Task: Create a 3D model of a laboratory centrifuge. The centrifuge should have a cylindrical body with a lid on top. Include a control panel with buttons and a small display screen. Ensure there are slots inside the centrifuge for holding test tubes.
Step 95:
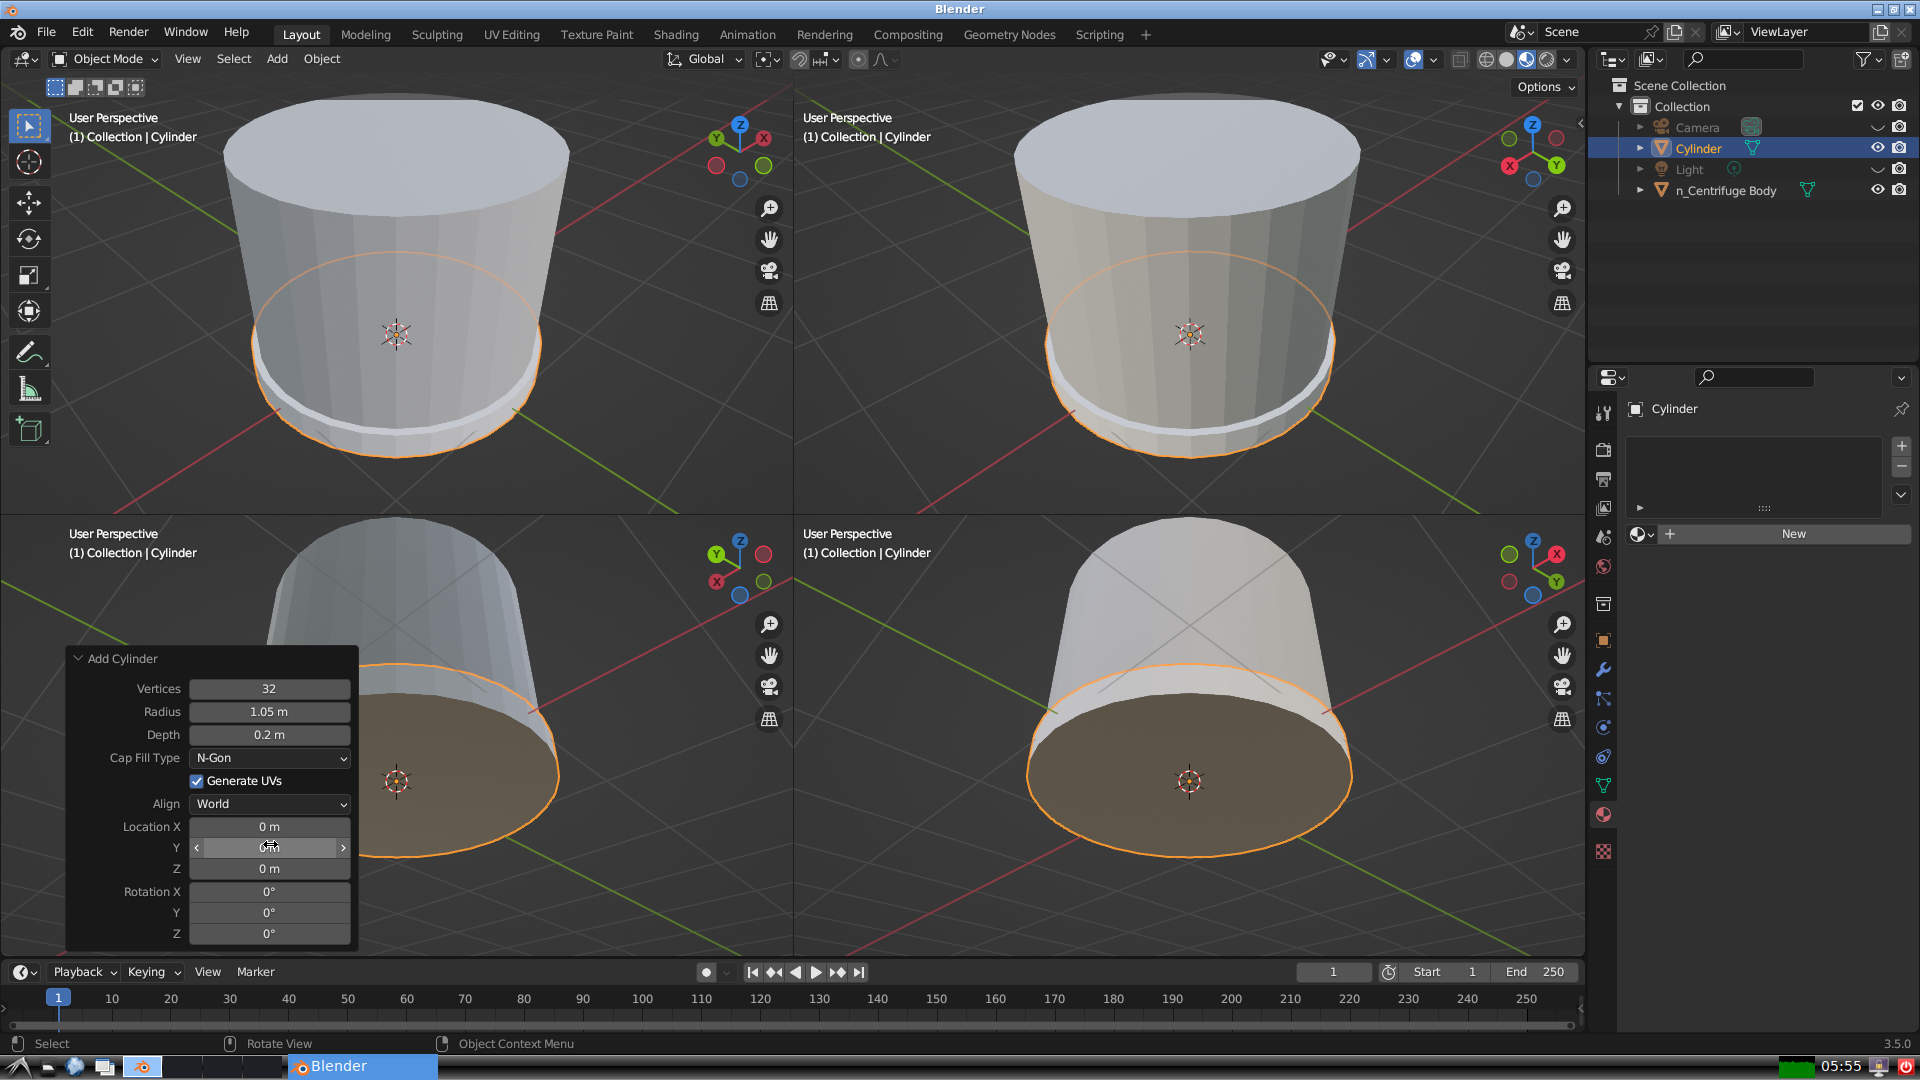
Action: {"mouse_move": [270, 868]}